Question: I am working on an ionic framework based mobile application (mainly targeted for Android). My project is a tab based application. In the first tab I want to load an external website, but I can't figure it out how to do it.
I tried ngCordova InAppBrowser, but it takes full screen and my navigation tabs fall behind.
I also tried loading an iFrame and it works in simulator, but this solution do not work at all on android devices and show an empty iFrame (beside its positioning limits that I think I could sort it out using css).
Is there anything I am missing? Any suggestion?
The final app should looks like (Its native iOS version):

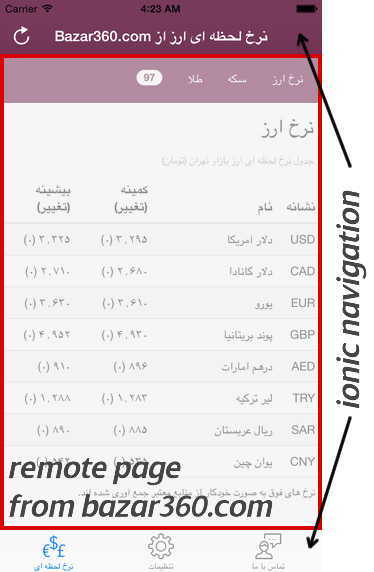
Answer: I managed to solve it using iFrame.
Using ajax '.load()' have problems like loading metadata. To use iFrame, you should add '<access origin="yourwebsite.com/*"/>'. Also, you should change your Android MainActivity on Create like this ( source: <URL>:
'''
@Override
public void onCreate(Bundle savedInstanceState)
{
super.onCreate(savedInstanceState);
super.init();
super.appView.setWebViewClient(new CordovaWebViewClient(this, super.appView) {
@Override
public boolean shouldOverrideUrlLoading(WebView view, String url) {
return false;
}
});
// Set by <content src="index.html" /> in config.xml
loadUrl(launchUrl);
}
'''